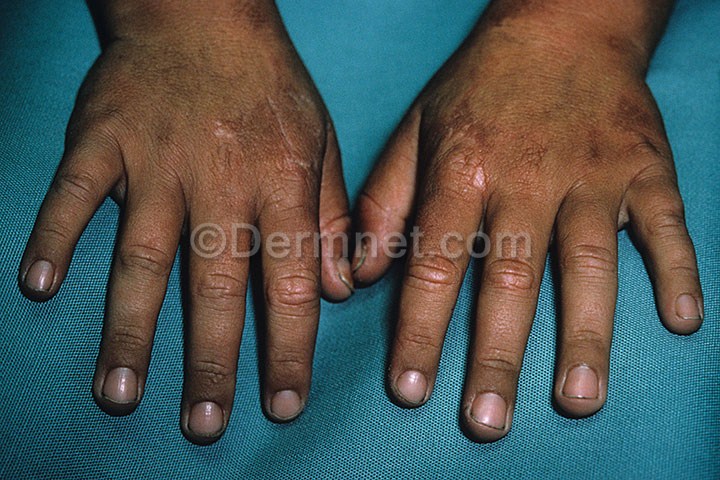
Disease: Light Diseases and Disorders of Pigmentation